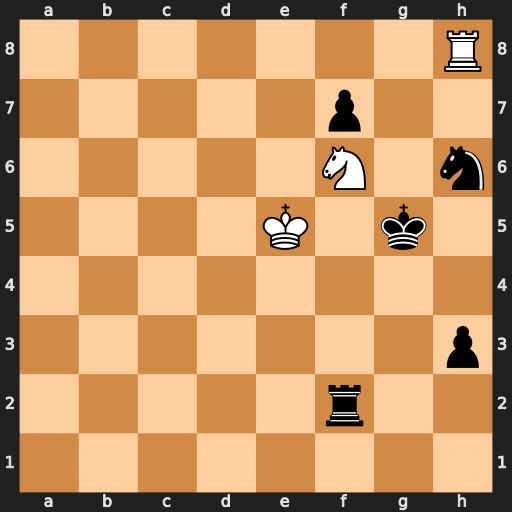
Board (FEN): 7R/5p2/5N1n/4K1k1/8/7p/5r2/8
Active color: w
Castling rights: -
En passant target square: -
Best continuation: Ne4+ Kg6 Nxf2